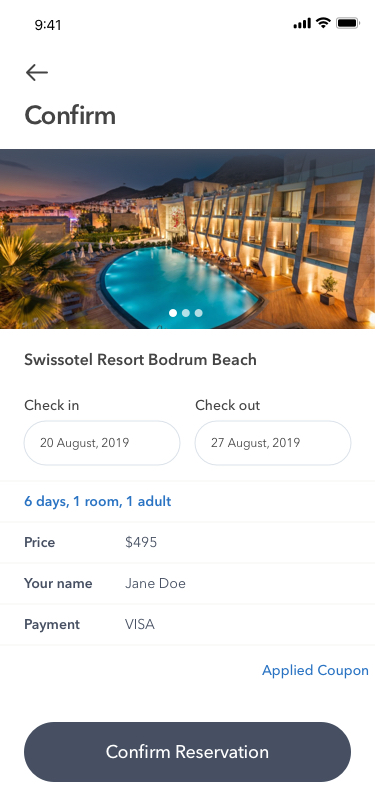
Text in this UI design:
6 days, 1 room, 1 adult
Price
$495
Your name
Jane Doe
Payment
VISA
Swissotel Resort Bodrum Beach
Check in
20 August, 2019
Applied Coupon
Check out
27 August, 2019